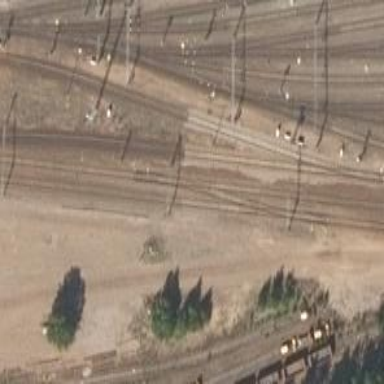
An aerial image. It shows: Railway signal.